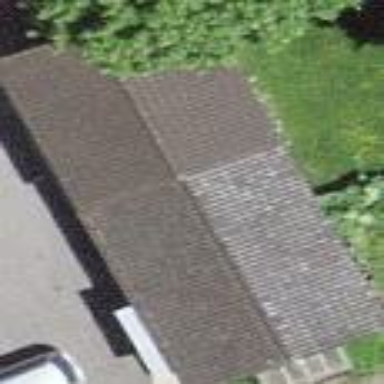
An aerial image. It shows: Garage.